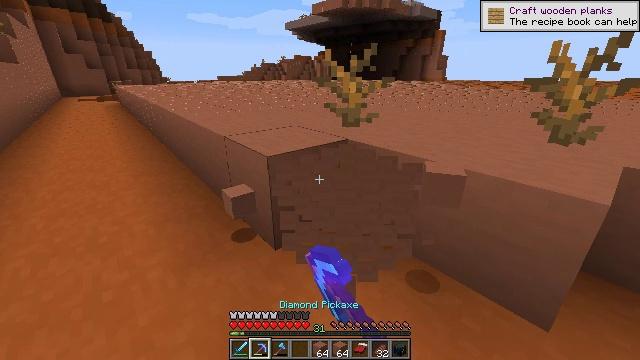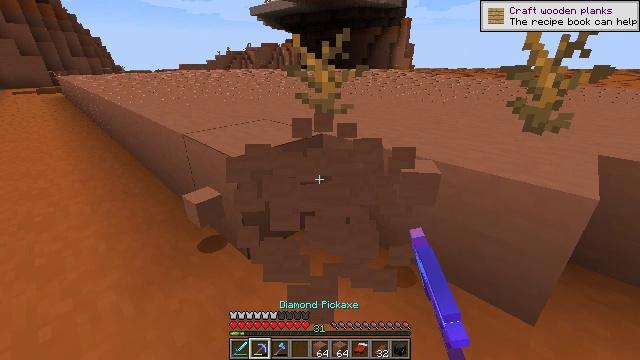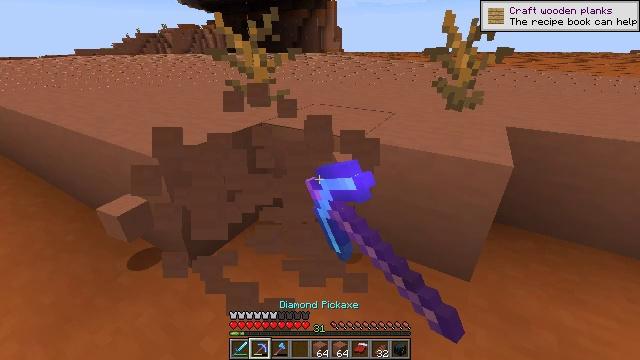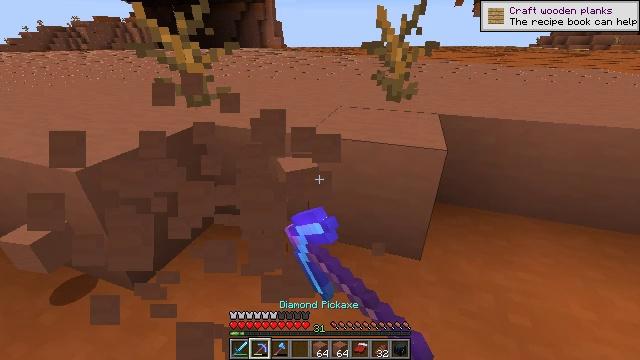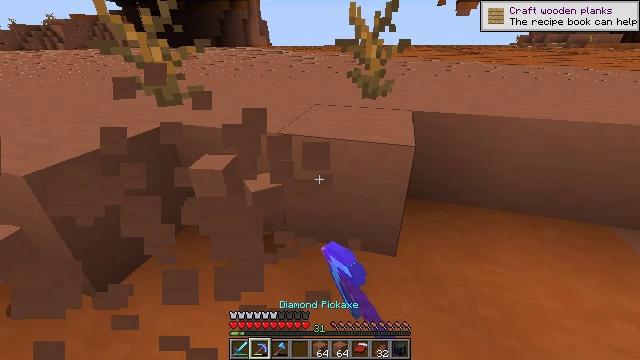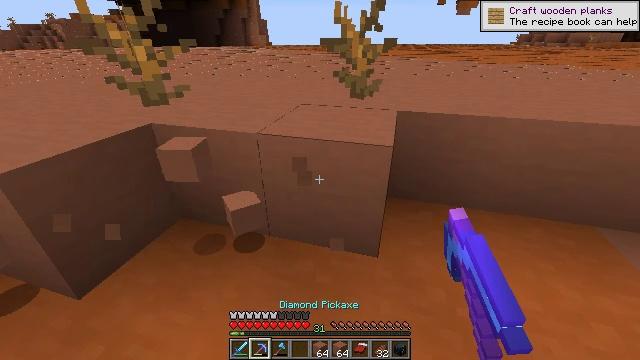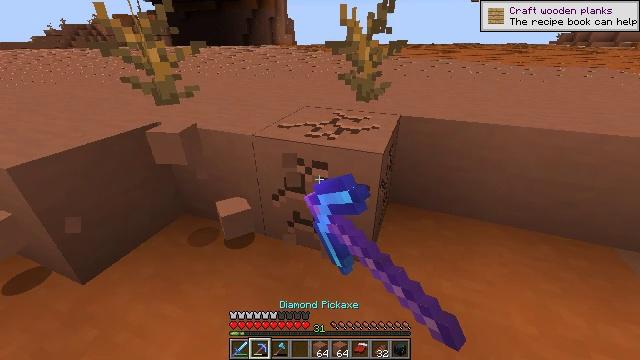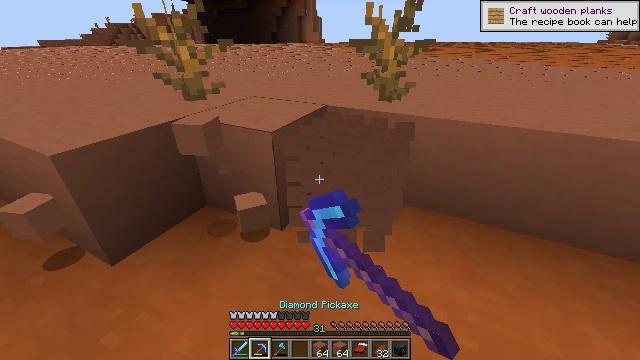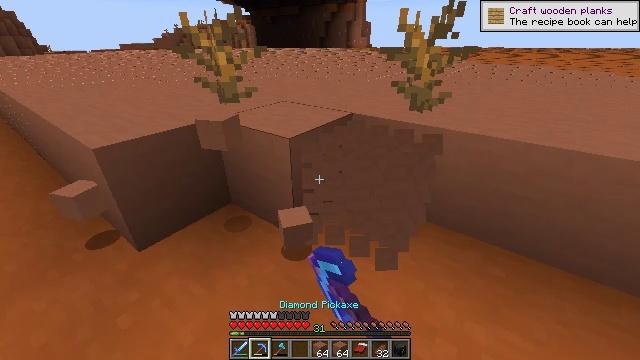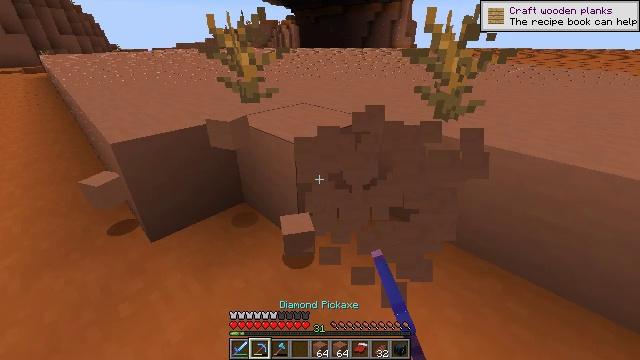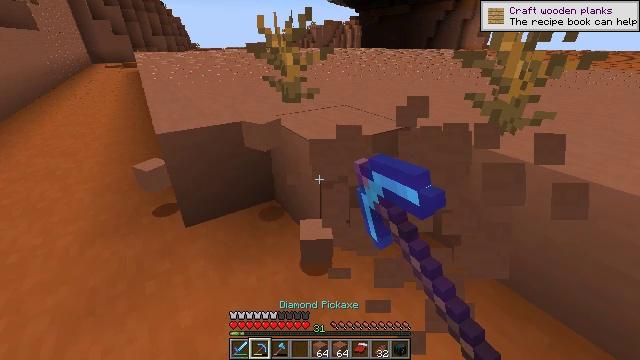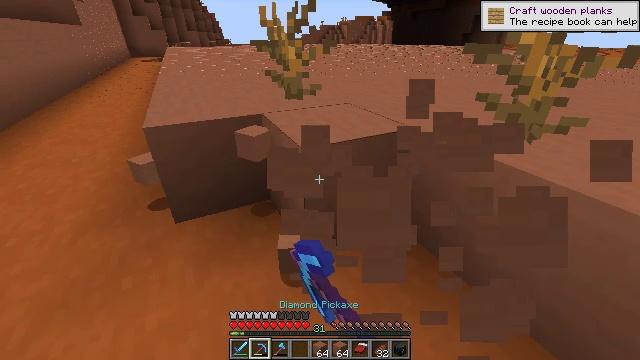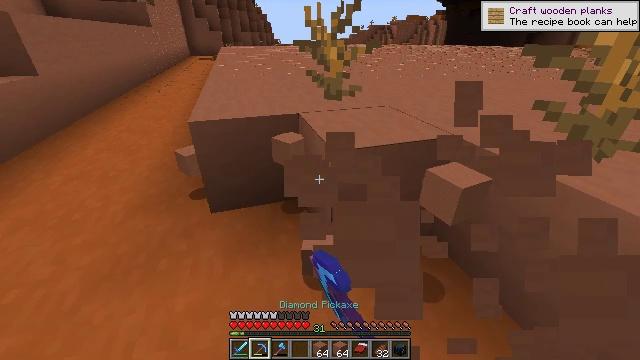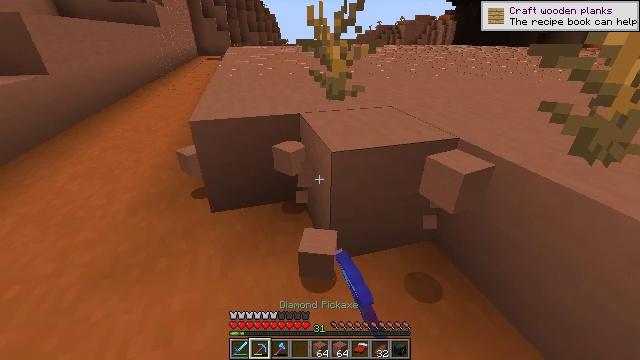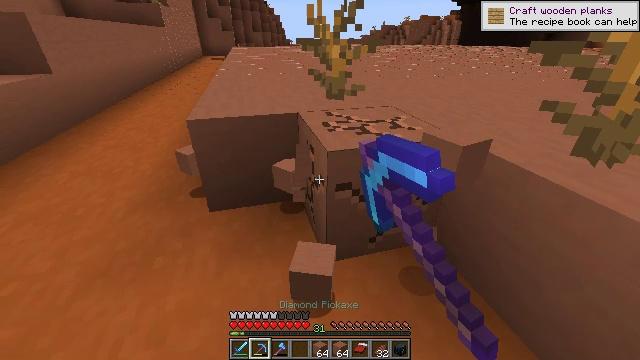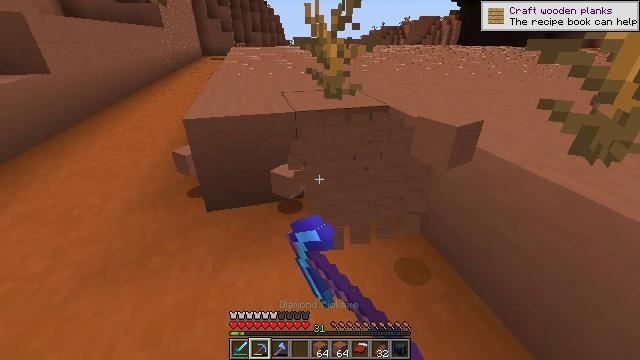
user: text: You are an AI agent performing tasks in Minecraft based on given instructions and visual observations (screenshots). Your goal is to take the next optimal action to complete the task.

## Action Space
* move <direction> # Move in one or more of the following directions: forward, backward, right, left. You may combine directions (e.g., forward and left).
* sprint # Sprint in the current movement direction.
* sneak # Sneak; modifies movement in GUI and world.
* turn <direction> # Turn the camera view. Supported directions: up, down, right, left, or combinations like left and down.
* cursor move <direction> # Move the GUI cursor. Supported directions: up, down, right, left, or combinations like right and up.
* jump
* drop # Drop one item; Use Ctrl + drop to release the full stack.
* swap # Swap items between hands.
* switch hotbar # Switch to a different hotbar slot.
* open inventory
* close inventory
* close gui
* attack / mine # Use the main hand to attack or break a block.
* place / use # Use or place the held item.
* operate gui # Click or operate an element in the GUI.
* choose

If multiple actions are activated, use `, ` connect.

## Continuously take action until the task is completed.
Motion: motion action
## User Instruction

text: Dig up the terracotta.
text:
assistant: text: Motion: turn right and down, attack / mine
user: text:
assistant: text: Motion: turn right and down, attack / mine
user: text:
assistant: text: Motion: move right, turn right, attack / mine
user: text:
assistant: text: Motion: move right, turn right, attack / mine
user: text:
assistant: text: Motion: move right, attack / mine
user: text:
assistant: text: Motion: move right, turn left, attack / mine
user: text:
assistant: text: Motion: move forward and move right, turn left, attack / mine
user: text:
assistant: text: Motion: move forward and move right, turn left, attack / mine
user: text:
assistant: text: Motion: move forward and move right, turn left, attack / mine
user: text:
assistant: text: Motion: move forward and move right, turn left, attack / mine
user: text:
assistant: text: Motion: move forward and move right, turn left, attack / mine
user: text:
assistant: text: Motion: turn left, attack / mine
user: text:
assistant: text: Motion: turn left, attack / mine
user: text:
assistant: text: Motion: attack / mine
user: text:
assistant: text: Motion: attack / mine
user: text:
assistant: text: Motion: turn left, attack / mine
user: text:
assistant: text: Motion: move forward, turn left, attack / mine
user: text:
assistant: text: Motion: move forward, attack / mine
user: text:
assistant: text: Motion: move forward, attack / mine
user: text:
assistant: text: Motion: move forward, attack / mine
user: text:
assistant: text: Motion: move forward, turn left, attack / mine
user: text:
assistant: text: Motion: turn left, attack / mine
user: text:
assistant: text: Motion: attack / mine
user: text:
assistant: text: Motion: turn left, attack / mine
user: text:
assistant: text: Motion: turn left, attack / mine
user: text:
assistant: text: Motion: turn left, attack / mine
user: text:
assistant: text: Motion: turn left, attack / mine
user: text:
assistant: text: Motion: turn left, attack / mine
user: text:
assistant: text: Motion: attack / mine
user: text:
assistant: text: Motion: turn right, attack / mine